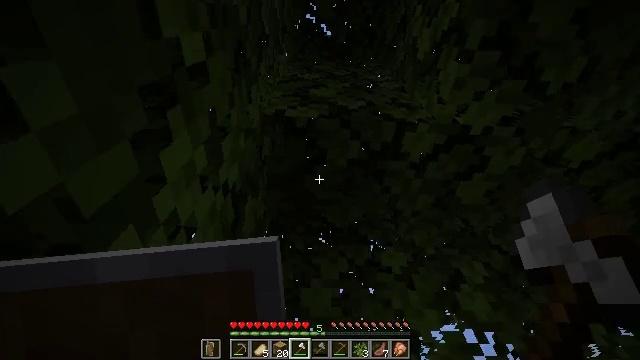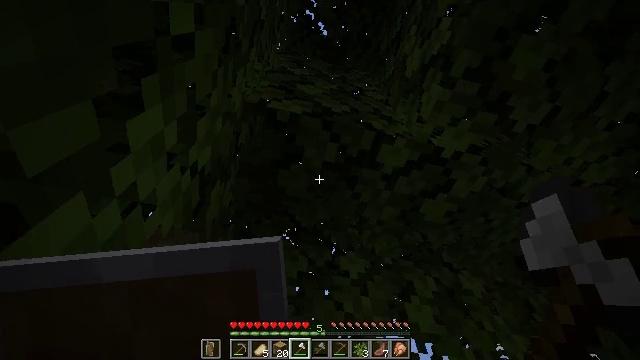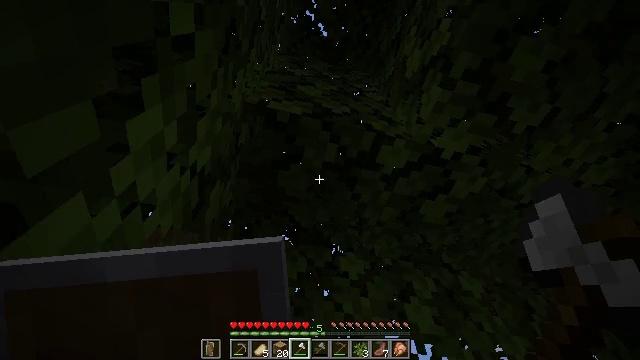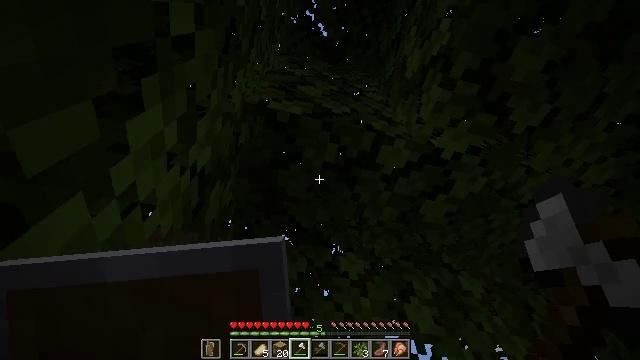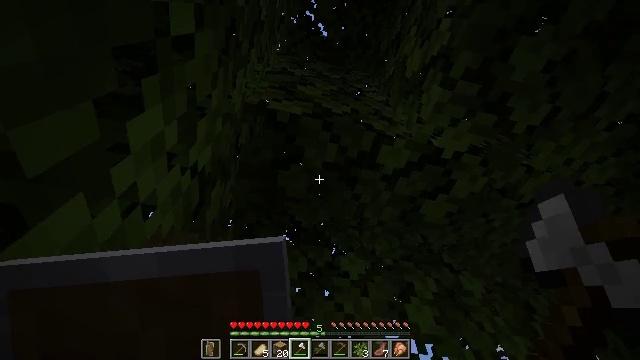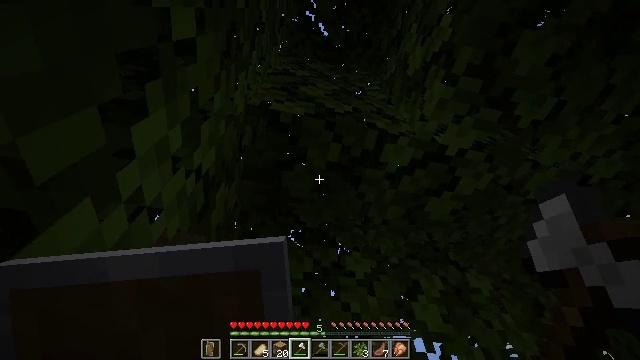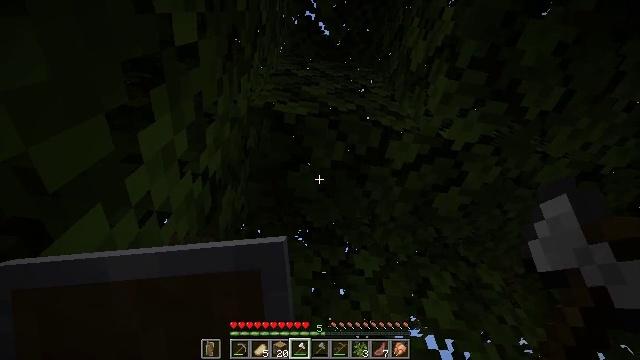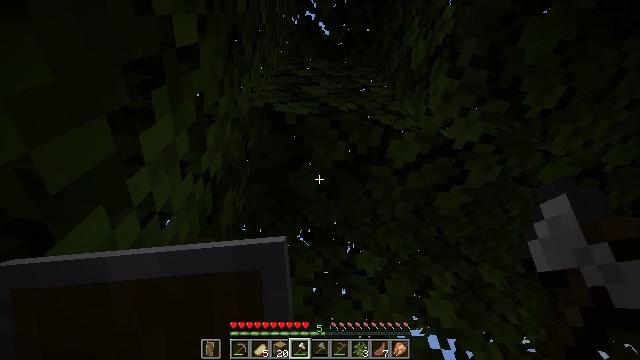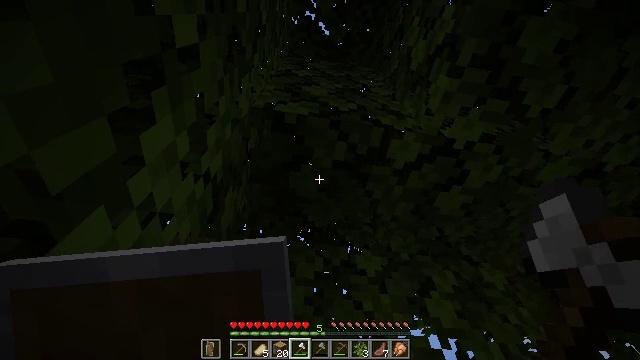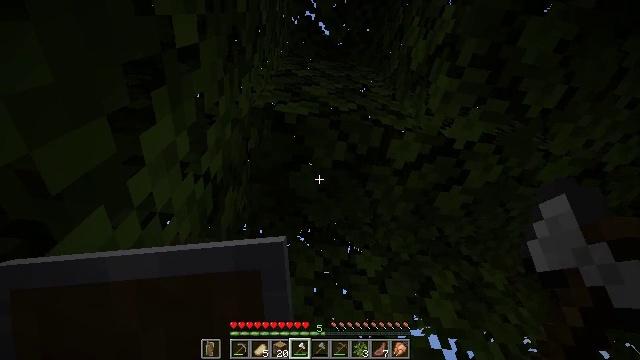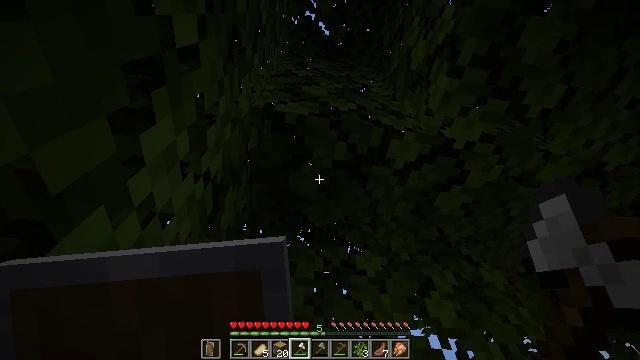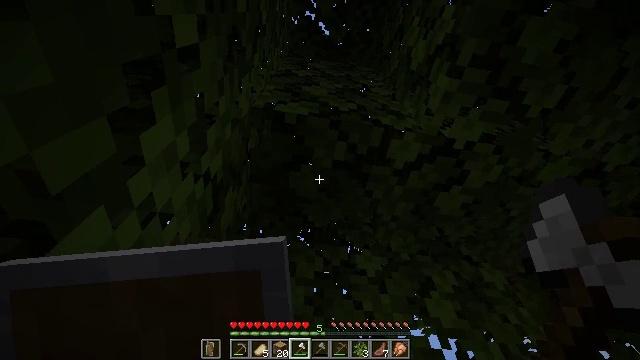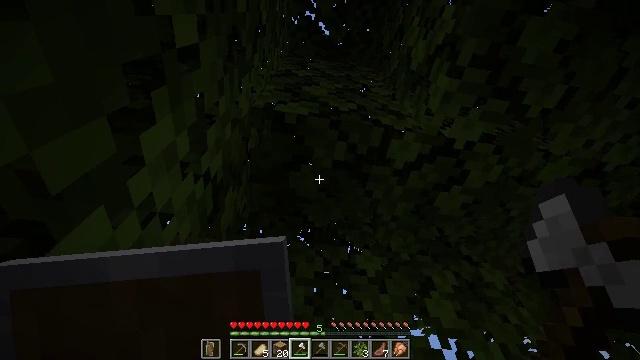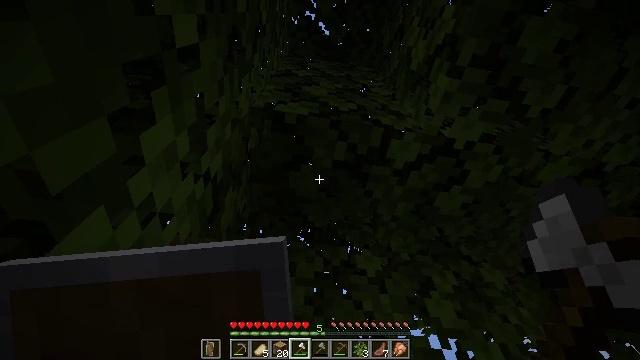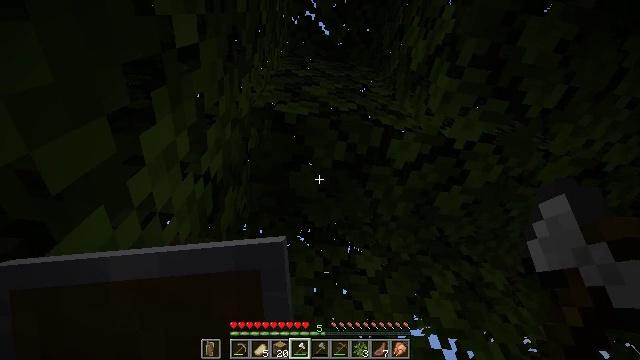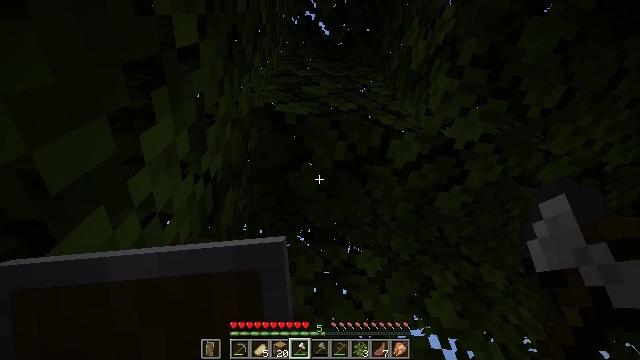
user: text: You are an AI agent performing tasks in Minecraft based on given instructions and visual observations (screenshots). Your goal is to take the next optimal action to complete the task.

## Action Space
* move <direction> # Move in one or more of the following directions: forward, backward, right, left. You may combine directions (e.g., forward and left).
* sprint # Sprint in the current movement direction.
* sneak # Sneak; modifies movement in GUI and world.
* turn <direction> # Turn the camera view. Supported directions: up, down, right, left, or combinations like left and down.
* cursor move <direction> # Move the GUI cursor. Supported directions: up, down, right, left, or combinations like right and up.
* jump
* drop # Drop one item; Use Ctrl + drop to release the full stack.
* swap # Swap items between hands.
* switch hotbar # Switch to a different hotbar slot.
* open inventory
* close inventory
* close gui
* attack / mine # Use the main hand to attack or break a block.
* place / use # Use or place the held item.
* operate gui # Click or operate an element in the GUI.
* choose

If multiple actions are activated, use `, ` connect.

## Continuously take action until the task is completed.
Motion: motion action
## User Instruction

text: Gather oak leaves by attacking.
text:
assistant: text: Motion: turn right
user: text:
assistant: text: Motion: no_op
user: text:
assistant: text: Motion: no_op
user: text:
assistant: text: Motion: no_op
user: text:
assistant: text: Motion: turn left
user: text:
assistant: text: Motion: turn left
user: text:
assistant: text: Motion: no_op
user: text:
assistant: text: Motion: no_op
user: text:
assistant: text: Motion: no_op
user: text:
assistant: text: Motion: no_op
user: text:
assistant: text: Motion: no_op
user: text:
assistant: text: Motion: no_op
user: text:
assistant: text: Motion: no_op
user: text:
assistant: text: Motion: no_op
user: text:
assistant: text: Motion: no_op
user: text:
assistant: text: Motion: no_op
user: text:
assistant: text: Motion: no_op
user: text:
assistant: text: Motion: no_op
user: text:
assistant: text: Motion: no_op
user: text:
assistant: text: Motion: no_op
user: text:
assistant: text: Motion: no_op
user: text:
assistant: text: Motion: no_op
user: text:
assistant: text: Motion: no_op
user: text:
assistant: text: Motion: no_op
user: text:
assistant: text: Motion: no_op
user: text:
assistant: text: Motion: no_op
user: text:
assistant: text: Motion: no_op
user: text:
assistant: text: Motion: no_op
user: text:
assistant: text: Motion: no_op
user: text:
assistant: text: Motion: no_op